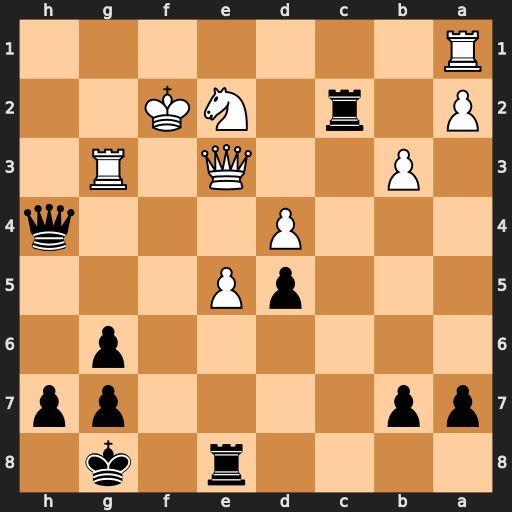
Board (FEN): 4r1k1/pp4pp/6p1/3pP3/3P3q/1P2Q1R1/P1r1NK2/R7
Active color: b
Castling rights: -
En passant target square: -
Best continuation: Qh2+ Ke1 Rxe2+ Qxe2 Qxg3+